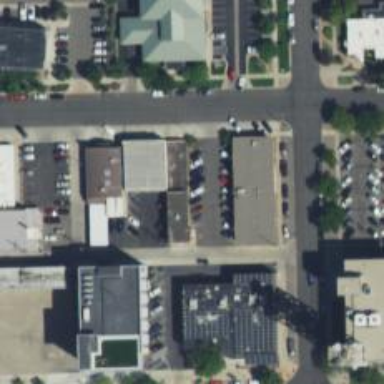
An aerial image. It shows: Parking space.